Question: I was wondering if it's possible to write/modify renderscript code when the android application is running.
My main goal is to make an app where users can learn to work with renderscript without any java knowledge. The basic layout of the app would consist of an input and output image, with the possibility for code input. The basic functionality of this app is already working and this is an image of the interface.

It would be useful to test renderscript code with direct feedback from the app.
A basic "template" renderscript file, with the necessary global variables like in and out allocations.
My java code would create a script object of the generated java class and do the basic initialization of these global script variables.
The root function of this template .rs file would be empty, and it should be possible to be implemented by the user at runtime.
When the user types in his code in the main view of the app, the code is written to my own .rs file which then is compiled by the llvm-rs-cc compiler, invoked by the application. The generated .bc would then be copied to the location of the original .bc file of
the template. Because the only change of code happens inside the root function, it would not be necessary to make changes to the surrounding
java code.
The problem I'm having at the moment is the fact that the .bc files are bundled within the final apk inside the res/raw folder,
which is not accessible by the app. Overwriting old .bc files with the newly generated files is therefore not possible.
<URL>
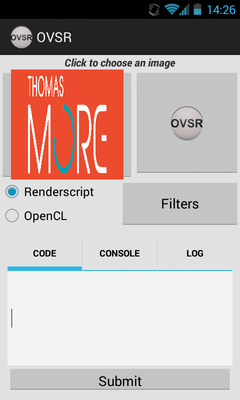
Answer: You will have to alter the generated glue class ('ScriptC_mono') and it's base ('ScriptC') at the very least.
'<ExtremeHax>'
The '.bc' file is read and passed down to RenderScript's internals. So far as I can tell, that is done inside <URL>' but there will probably be complications requiring broader editing.
Once you implement 'RuntimeScriptC', you should modify 'ScriptC_mono' to inherit from that base class instead of 'ScriptC'.
As you noted, you will be very limited in the changes you can make to the 'rs' code since you cannot modify the glue class at runtime. For example, you could not change the signature of a kernel. However you could take this hack a bit further: if you forgo the glue class, it is possible to make whatever changes you want.
Kernels are invoked in the glue class by index rather than by name, and type/element checks are done inside the glue class. Thus even if you changed the kernel's signature, so long as you knew its index and the types of its in and out allocations, you could still invoke it by using 'forEach()' directly.
'''
public class ScriptC_mono extends ScriptC {
//...
public void forEach_root(Allocation ain, Allocation aout) {
// check ain
if (!ain.getType().getElement().isCompatible(__U8_4)) {
throw new RSRuntimeException("Type mismatch with U8_4!");
}
// check aout
if (!aout.getType().getElement().isCompatible(__U8_4)) {
throw new RSRuntimeException("Type mismatch with U8_4!");
// Verify dimensions
Type tIn = ain.getType();
Type tOut = aout.getType();
if ((tIn.getCount() != tOut.getCount()) ||
(tIn.getX() != tOut.getX()) ||
(tIn.getY() != tOut.getY()) ||
(tIn.getZ() != tOut.getZ()) ||
(tIn.hasFaces() != tOut.hasFaces()) ||
(tIn.hasMipmaps() != tOut.hasMipmaps())) {
throw new RSRuntimeException("Dimension mismatch between input and output parameters!");
}
forEach(mExportForEachIdx_root, ain, aout, null);
}
}
'''
'</ExtremeHax>'